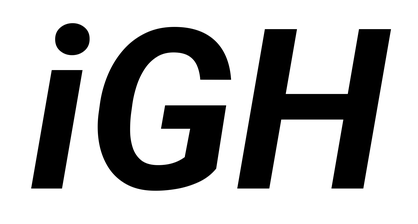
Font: Roboto-Italic_Bold_Italic